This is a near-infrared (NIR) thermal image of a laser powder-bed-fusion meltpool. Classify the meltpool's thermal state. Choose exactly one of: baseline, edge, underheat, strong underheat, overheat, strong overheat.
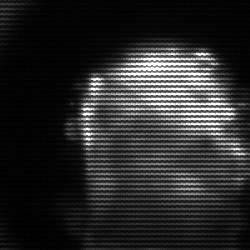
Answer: baseline